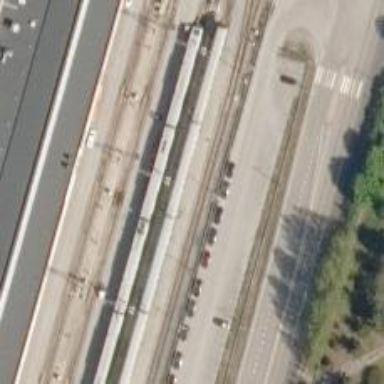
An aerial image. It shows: Railway signal.